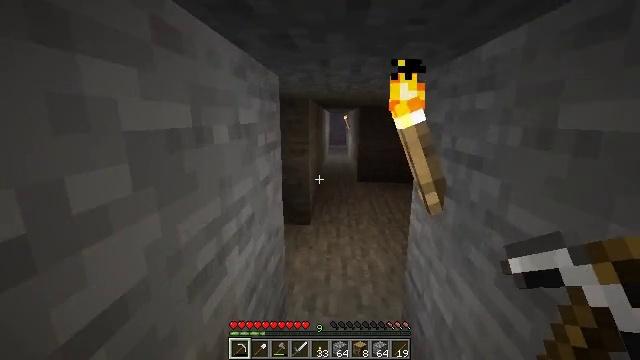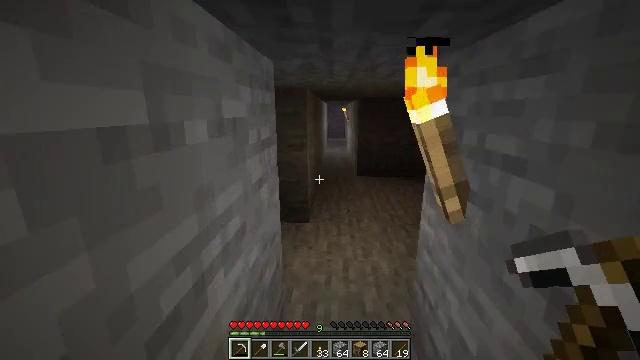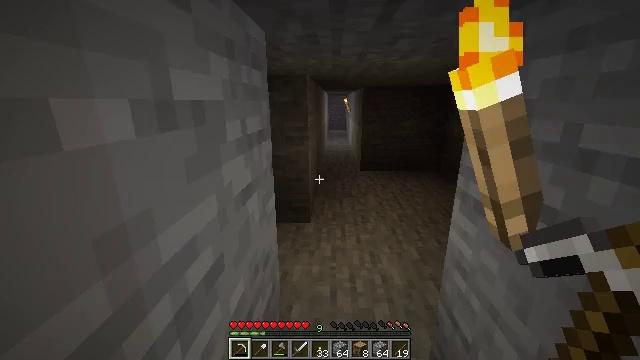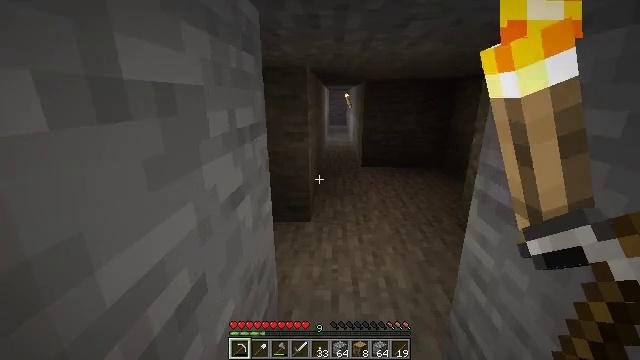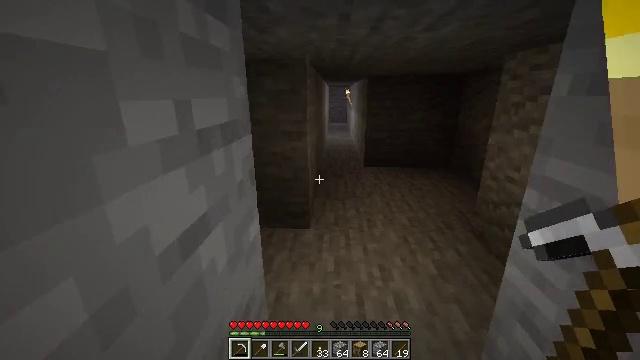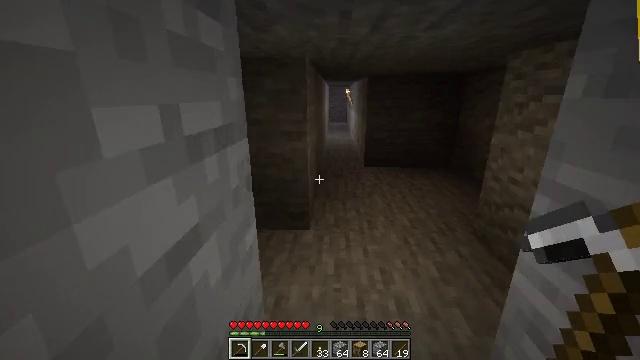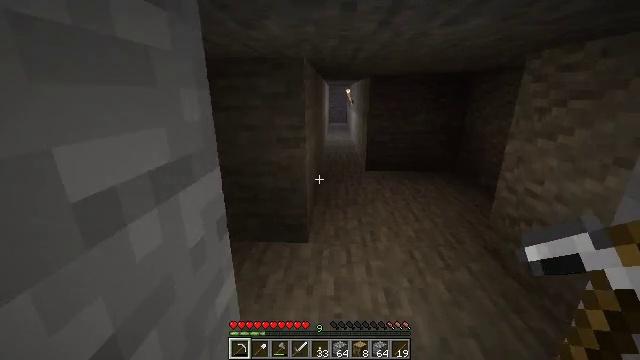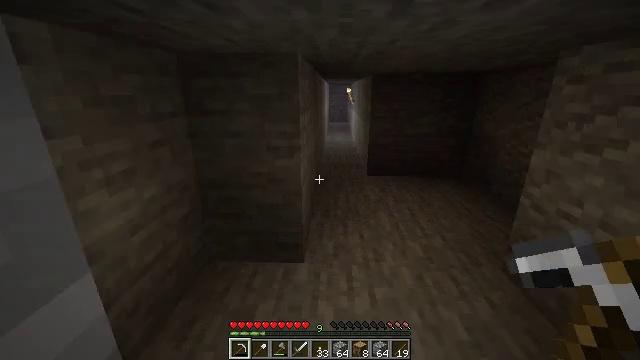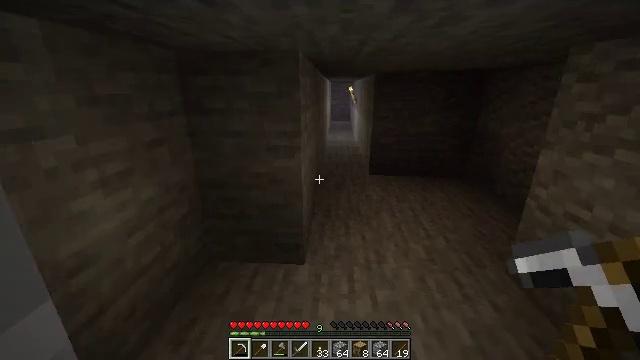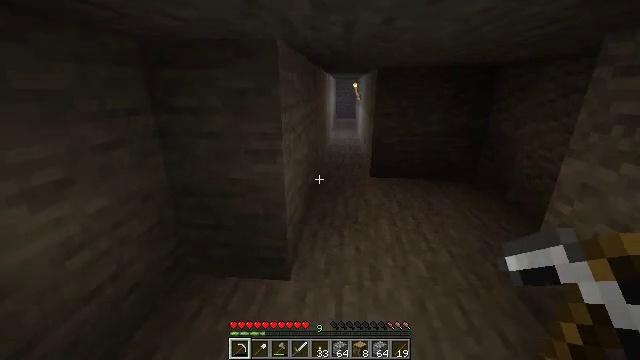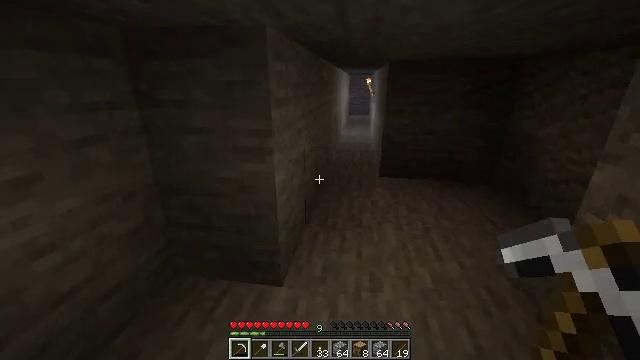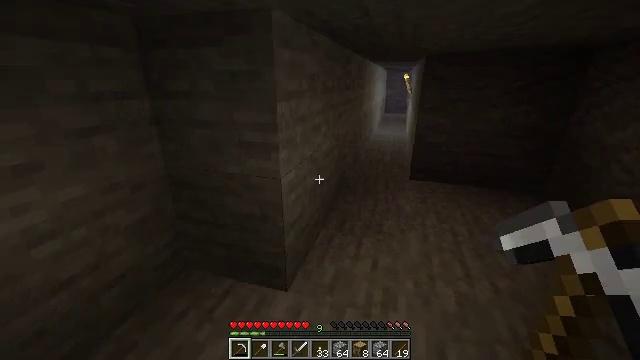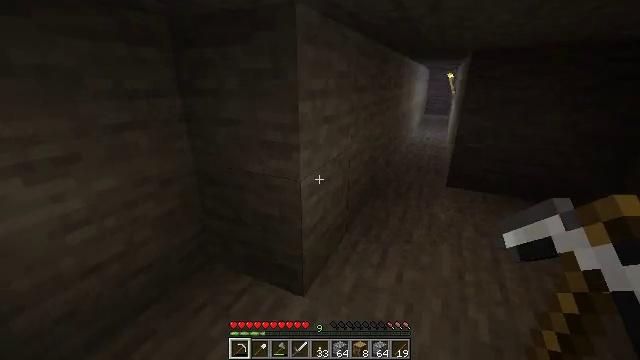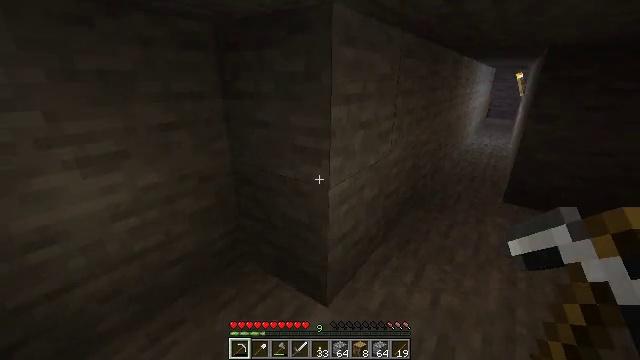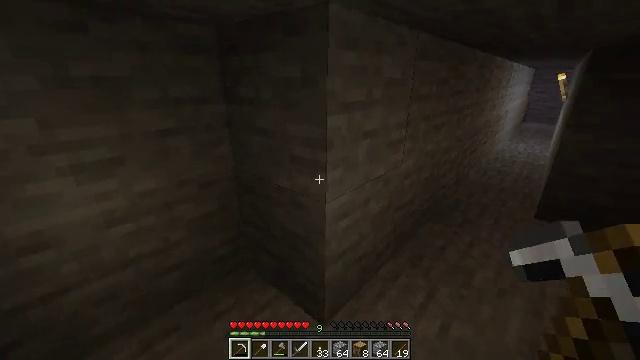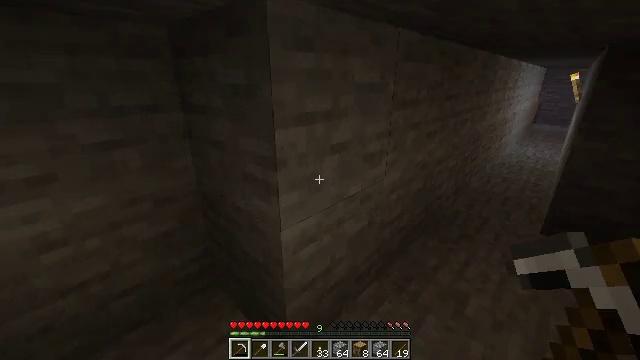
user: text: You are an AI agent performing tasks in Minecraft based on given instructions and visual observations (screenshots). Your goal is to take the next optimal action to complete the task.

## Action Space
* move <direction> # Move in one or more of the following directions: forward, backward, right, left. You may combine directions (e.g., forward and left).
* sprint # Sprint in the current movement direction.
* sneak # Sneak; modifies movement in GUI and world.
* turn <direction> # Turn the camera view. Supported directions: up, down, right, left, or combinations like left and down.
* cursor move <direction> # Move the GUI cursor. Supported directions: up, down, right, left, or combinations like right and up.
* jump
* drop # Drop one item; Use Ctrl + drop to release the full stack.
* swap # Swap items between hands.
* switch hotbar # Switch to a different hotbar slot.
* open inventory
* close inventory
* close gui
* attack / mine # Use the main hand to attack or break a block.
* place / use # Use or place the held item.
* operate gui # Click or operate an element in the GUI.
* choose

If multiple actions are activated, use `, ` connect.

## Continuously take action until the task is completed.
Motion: motion action
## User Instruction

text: Drop a lapis lazuli.
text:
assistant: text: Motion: move forward, sprint, turn down
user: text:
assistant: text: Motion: move forward, sprint, turn down
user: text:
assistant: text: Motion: move forward, sprint, turn down
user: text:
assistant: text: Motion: move forward, sprint
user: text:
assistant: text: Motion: move forward, sprint
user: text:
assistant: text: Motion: move forward, sprint
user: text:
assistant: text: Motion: move forward, sprint
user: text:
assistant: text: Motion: move forward and move right, sprint
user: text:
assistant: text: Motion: move forward and move right, sprint, turn left
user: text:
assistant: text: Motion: move forward and move right, sprint, turn left
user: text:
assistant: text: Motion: move forward and move right, sprint, turn left
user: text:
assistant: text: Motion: move forward and move right, sprint, turn left
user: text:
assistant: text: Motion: move forward and move right, sprint, turn left
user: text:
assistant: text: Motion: move forward and move right, sprint, turn left
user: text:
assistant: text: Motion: move forward and move right, sprint, turn left
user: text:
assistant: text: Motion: move forward and move right, sprint
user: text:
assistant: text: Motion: move forward and move right, sprint
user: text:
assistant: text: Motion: move forward and move right, sprint, turn right and up
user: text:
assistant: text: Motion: move forward and move right, sprint, turn right and up
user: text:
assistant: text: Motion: move forward and move right, sprint, turn right and up
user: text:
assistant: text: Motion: move forward and move right, sprint, turn right
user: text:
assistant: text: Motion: move forward, sprint, turn right
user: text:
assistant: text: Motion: move forward, sprint
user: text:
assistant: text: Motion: move forward, sprint
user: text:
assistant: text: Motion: move forward, sprint
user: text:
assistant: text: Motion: move forward, sprint, turn right
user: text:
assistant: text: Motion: move forward, sprint, turn right
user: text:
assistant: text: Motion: move forward, sprint, turn right
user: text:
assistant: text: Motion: move forward, sprint, turn right
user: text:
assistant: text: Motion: move forward, sprint, turn right